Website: walmart
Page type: order-returns
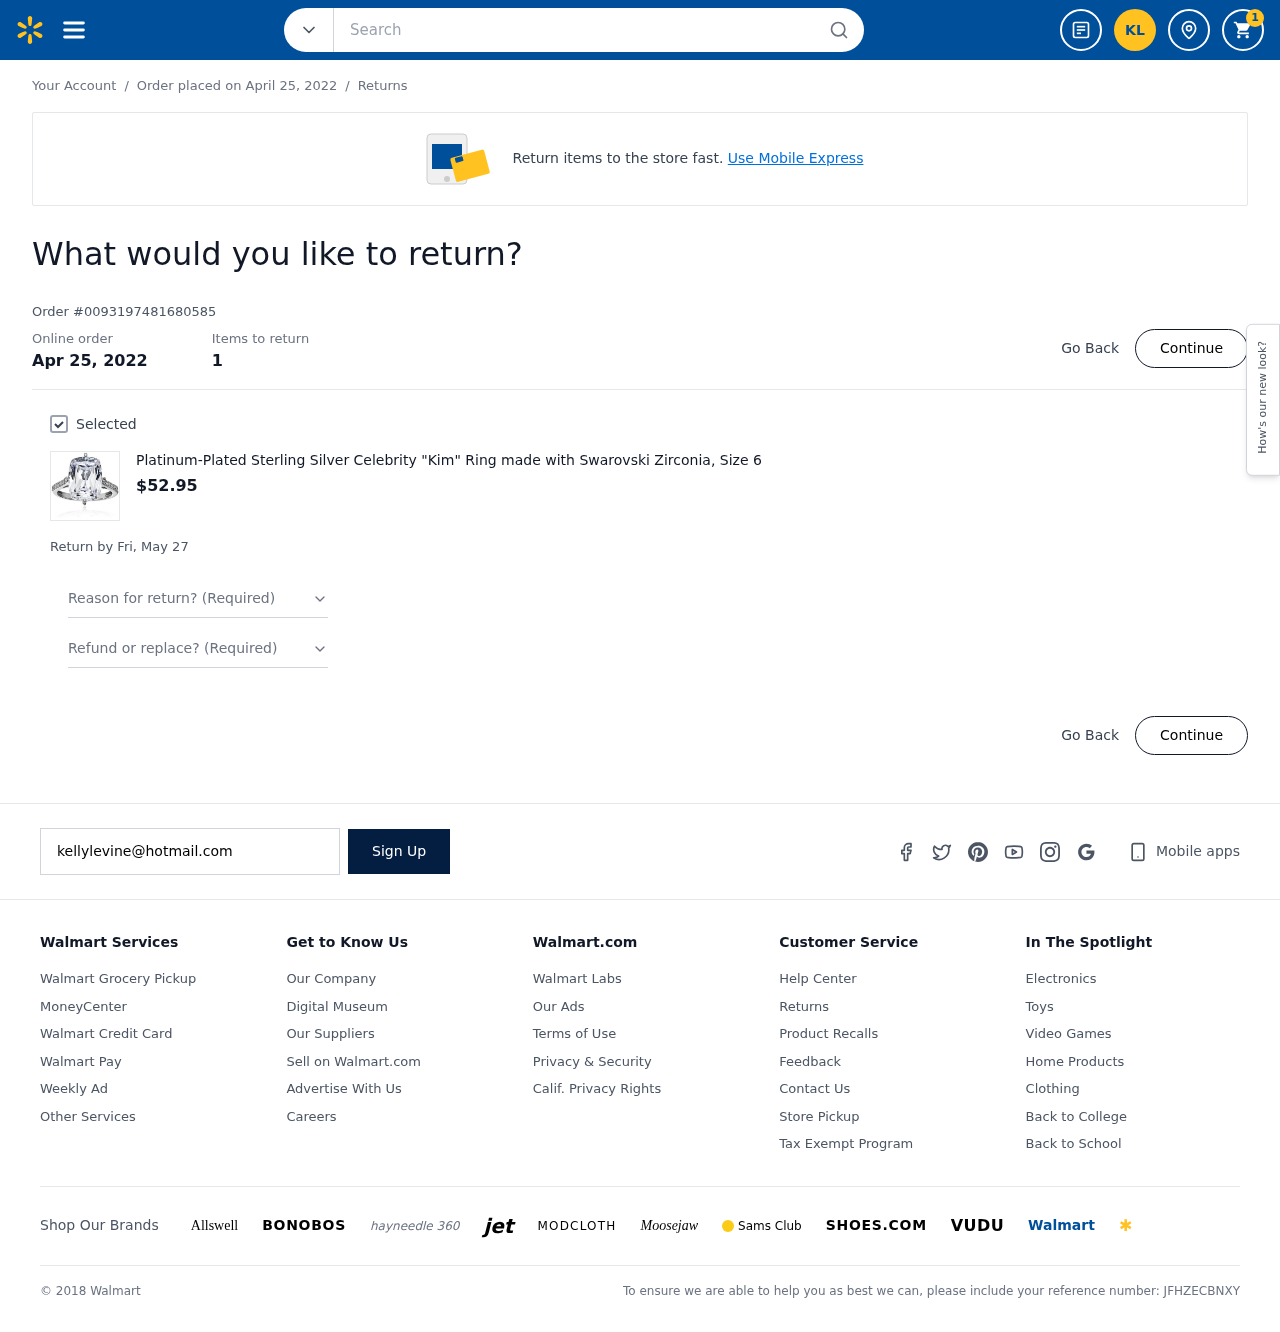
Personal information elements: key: PII_EMAIL
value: kellylevine@hotmail.com
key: PII_INITIALS
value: KL
Product elements: key: PRODUCT1_NAME
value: Platinum-Plated Sterling Silver Celebrity "Kim" Ring made with Swarovski Zirconia, Size 6
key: PRODUCT1_PRICE
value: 52.95
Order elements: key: ORDER_NUM_ITEMS
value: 1
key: ORDER_DATE
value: Order placed on April 25, 2022
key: ORDER_DATE
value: Apr 25, 2022
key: ORDER_ID
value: Order #0093197481680585
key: ORDER_RETURN_BY_DATE
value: Return by Fri, May 27
Search elements: key: HEADER_SEARCH
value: Search